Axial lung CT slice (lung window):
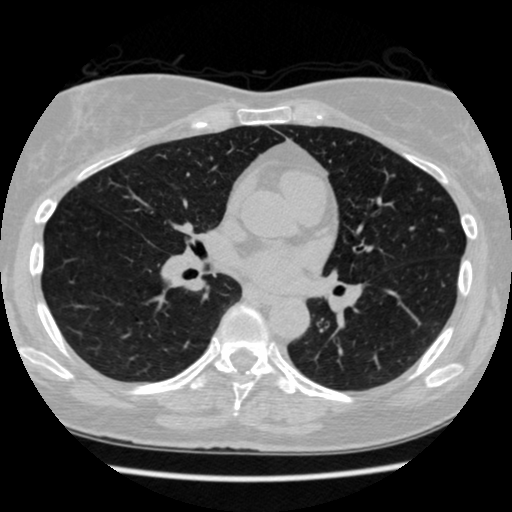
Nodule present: no